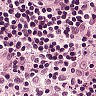
Metastatic tissue present: no